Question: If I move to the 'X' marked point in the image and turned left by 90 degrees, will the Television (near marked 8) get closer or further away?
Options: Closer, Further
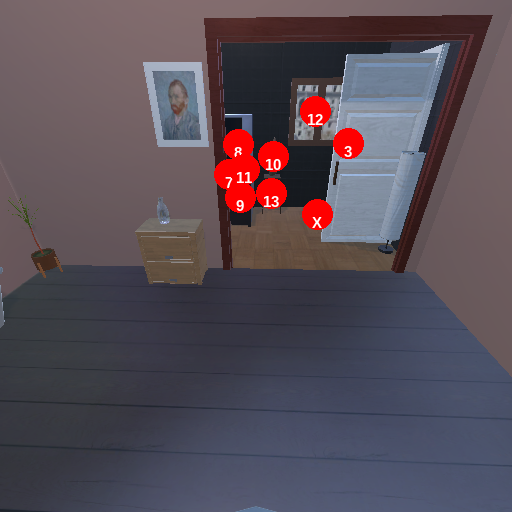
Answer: Closer